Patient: sex M, age 64
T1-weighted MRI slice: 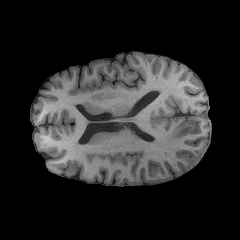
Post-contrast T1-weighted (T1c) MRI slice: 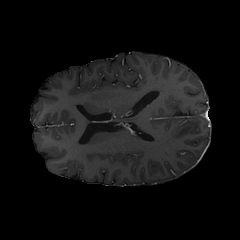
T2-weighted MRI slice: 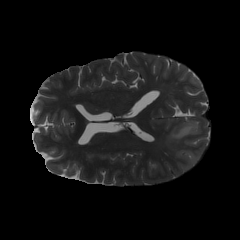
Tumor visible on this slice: yes
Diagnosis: Glioblastoma, IDH-wildtype
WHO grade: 4